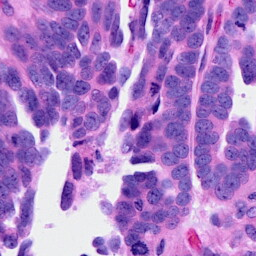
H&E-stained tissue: Ovarian